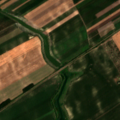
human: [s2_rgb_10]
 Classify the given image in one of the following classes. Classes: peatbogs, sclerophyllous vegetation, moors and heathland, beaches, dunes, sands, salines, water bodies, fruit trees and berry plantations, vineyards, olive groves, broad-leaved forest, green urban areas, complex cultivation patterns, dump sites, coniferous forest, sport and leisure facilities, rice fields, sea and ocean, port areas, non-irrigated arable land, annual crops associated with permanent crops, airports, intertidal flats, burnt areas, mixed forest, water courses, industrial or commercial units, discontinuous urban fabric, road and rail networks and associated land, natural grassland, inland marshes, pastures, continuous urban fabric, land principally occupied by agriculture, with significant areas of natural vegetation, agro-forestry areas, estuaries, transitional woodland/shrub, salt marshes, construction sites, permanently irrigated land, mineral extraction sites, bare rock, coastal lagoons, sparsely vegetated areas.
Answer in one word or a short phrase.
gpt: non-irrigated arable land, complex cultivation patterns, transitional woodland/shrub, water bodies